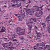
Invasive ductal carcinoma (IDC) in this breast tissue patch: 1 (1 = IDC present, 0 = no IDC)